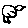
Label: bird